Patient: sex F, age 63
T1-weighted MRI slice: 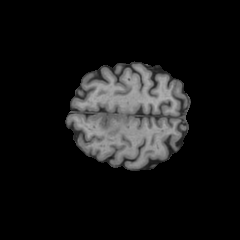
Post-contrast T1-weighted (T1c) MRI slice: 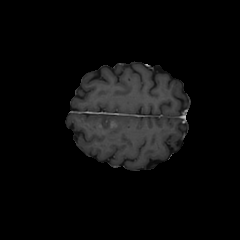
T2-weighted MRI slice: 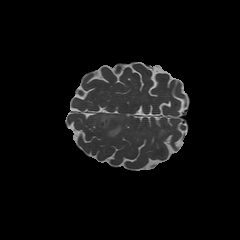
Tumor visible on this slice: yes
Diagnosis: Glioblastoma, IDH-wildtype
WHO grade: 4